Question: I'm very beginner in Git. I learned how to use in terminal but now I use SourceTree. Everything was perfectly fine but time for first checkout has come. After checkout I moved forward with my task and now I have this two branches and I don't know how to push later changes to remote. On remote I only see that one I checked out. Should I set 'master' to 'HEAD'? I can type in terminal, I don't care about SourceTree.

Thank you for answers!
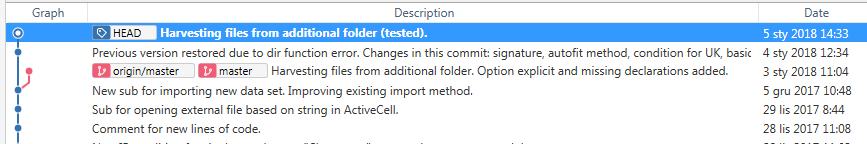
Answer: Go in your HEAD, open the console:
'''
// (You are currently working on a detached HEAD and not in a proper branch)
git checkout -b harvestFile // Checkout your detached HEAD to a new branch Properly
git checkout master // Go back to your master branch
git merge harvestFile // Merge HarvestFile into master
git push origin // Push master to your remote.
'''
Go in your HEAD, open the console: :
'''
// (You are currently working on a detached HEAD and not in a proper branch)
git checkout -b harvestFile // Checkout your detached HEAD to a new branch Properly
git checkout master // Go back to your master branch
git merge -s ours harvestFile // Merge HarvestFile into master only keep harvestFile branch commits
git push origin // Push master to your remote.
'''
Go in your HEAD, open the console: :
'''
// (You are currently working on a detached HEAD and not in a proper branch)
git checkout -b <branchname> // Checkout your detached HEAD to a new branch Properly
git push -u origin <branchname> // Push and create <branchname> on your remote.
'''